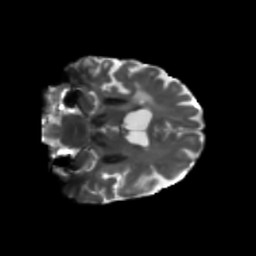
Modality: T2w
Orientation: coronal
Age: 68
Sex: female
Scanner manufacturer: siemens
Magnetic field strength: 3 T
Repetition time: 5.25 s
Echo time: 0.08 s